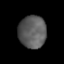
Tissue: lung
Cell type: Epithelial cells
Senescence score: 0.1789
Nuclear area (px): 879
Mean DAPI intensity: 92.462